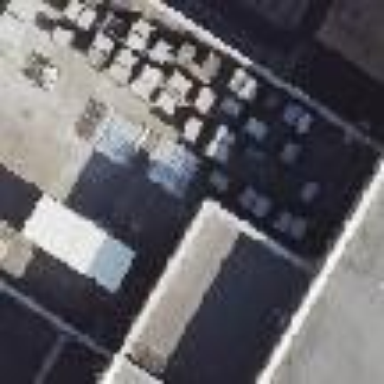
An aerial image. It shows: Commercial building with flat roof.